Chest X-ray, PA view. Patient: 66 years old, sex M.
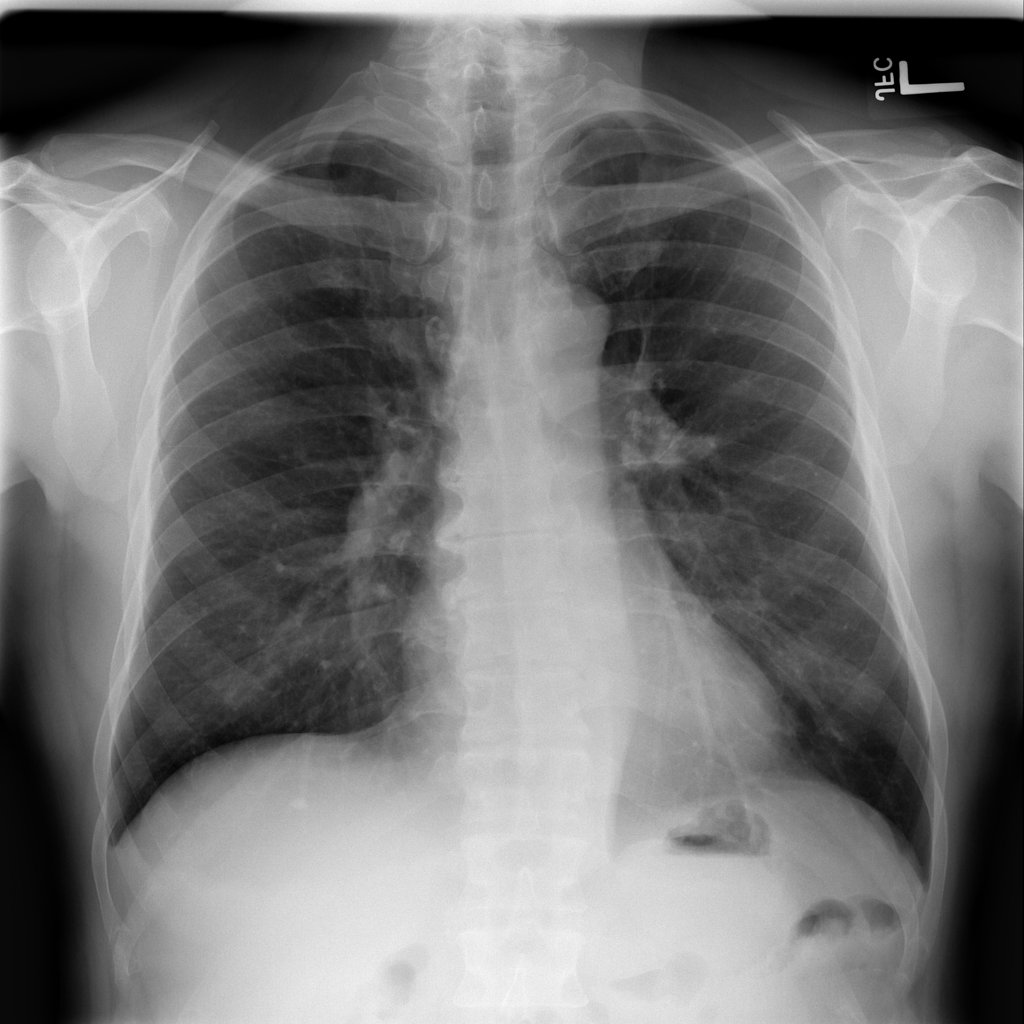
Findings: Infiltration